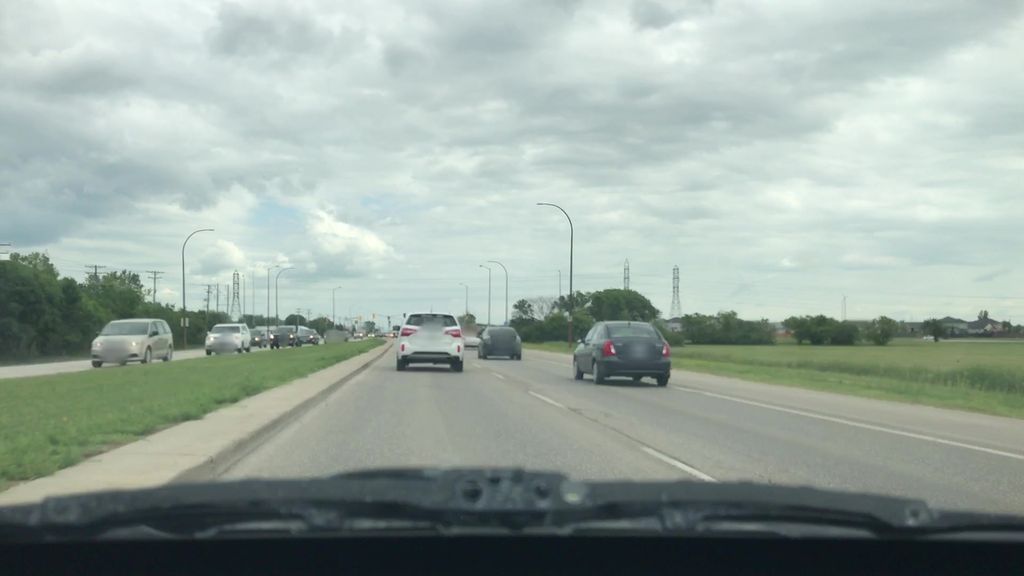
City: winnipeg